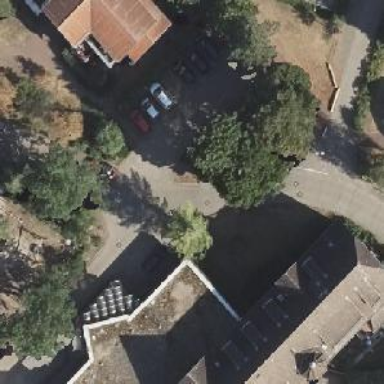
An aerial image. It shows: Living street.